Question: I'm new to Swift and Xcode and am just playing around with SpriteKit. What I did is that I created a 'UIView' in main.storyboard. The 'UIView' (named 'overlayedGameScene') is only taking up about half of the screen, so you should
be able to see the main 'UIView' ('self.view').
'''
import UIKit
import SpriteKit
import GameplayKit
class GameViewController: UIViewController {
@IBOutlet var overlayedGameScene: SKView!
override func viewDidLoad() {
super.viewDidLoad()
self.view.backgroundColor = UIColor.blue
self.view.alpha = 1
if let theView = overlayedGameScene as SKView? {
if let theScene = SKScene(fileNamed: "GameScene.sks") {
theScene.scaleMode = .aspectFill
theView.presentScene(theScene)
}
}
}
}
'''
It worked fine, but the only problem was that when I ran it in the simulator, the main view was grey when I had changed it to blue both in the storyboard and programmatically. I also changed the alpha both in the storyboard and programmatically.
This is what it looks like in the simulator.

Should I just add another blue 'UIView' over the main view? Is there a reason for why this is happening.
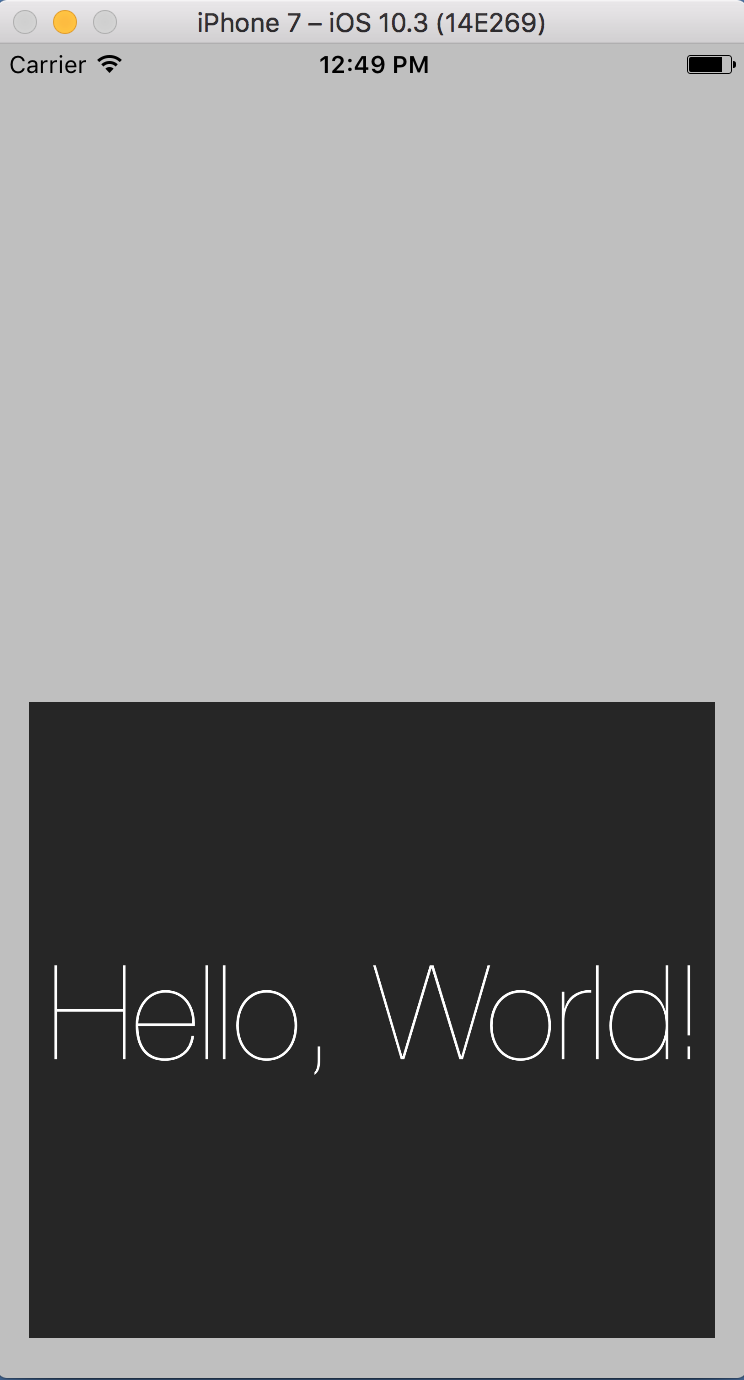
Answer: Note the view of your 'GameViewController':
<URL>
It is by default an 'SKView':
<URL>
Change the class of it to 'UIView' and you will be good. By the way, setting the 'backgroundColor' on an 'SKView' has no effect.